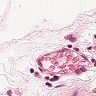
Metastatic tissue present: no